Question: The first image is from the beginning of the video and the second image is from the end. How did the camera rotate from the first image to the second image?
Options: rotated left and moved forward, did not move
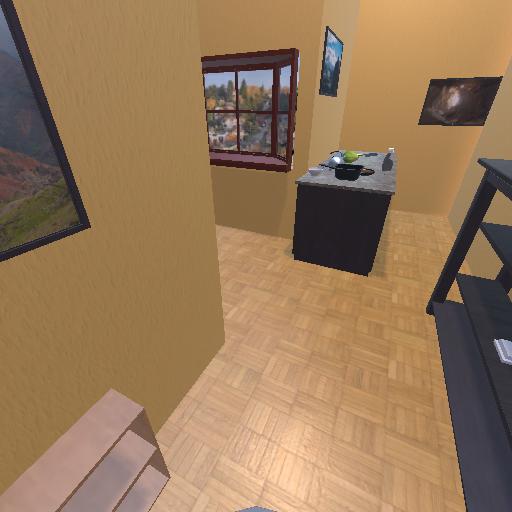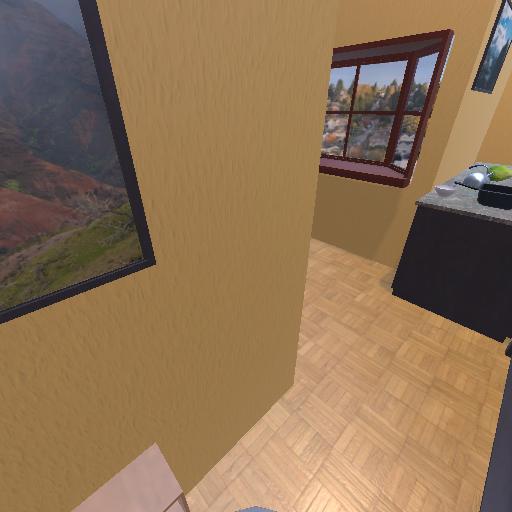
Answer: rotated left and moved forward